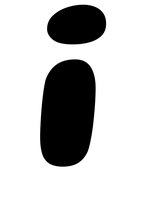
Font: Gluten_SemiBold